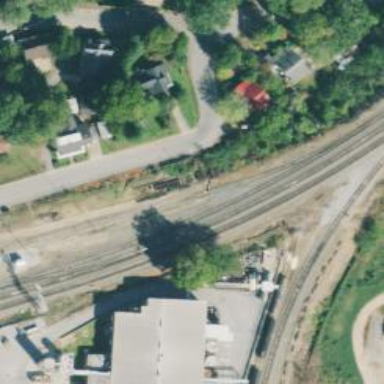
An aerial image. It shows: Railway track.